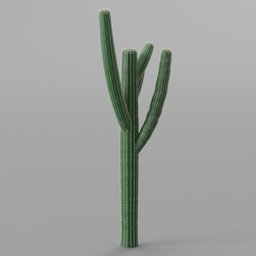
Label: nature